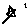
Label: star